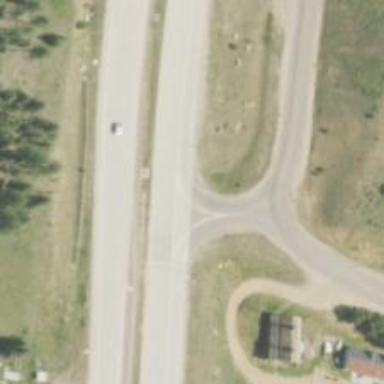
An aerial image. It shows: Trunk link highway.